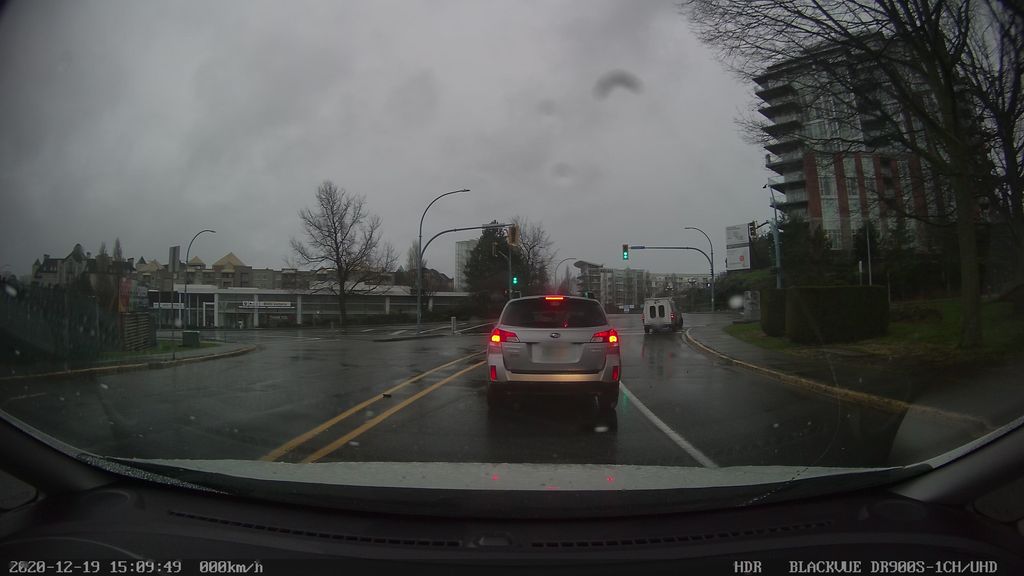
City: victoria